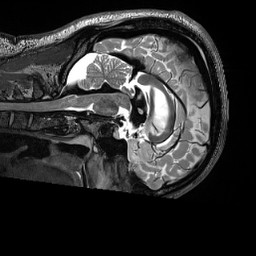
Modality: T2w
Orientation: sagittal
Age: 24
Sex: male
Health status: ill
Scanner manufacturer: siemens
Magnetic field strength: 3 T
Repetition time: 3.2 s
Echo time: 0.563 s